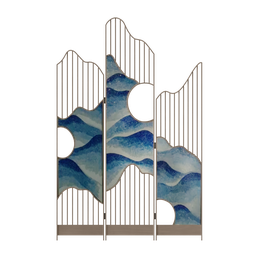
Label: decoration